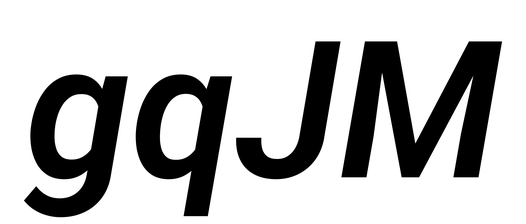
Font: Roboto-Italic_SemiBold_Italic